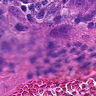
Metastatic tissue present: yes